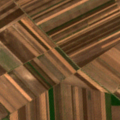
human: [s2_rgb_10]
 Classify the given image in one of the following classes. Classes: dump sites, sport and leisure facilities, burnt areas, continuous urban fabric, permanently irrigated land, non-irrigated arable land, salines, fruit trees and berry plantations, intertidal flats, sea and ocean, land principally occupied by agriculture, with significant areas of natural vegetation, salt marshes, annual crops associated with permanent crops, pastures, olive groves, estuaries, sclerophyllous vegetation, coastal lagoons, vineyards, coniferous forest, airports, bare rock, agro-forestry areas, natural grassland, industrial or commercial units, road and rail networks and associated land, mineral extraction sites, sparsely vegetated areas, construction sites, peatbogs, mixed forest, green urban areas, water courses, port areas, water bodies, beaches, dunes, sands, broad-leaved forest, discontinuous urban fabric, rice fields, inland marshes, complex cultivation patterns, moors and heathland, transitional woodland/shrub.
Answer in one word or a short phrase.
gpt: non-irrigated arable land